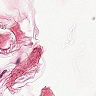
Metastatic tissue present: no